Question: I'm completely new to matplotlib, and I wanted to create a simple histogram of a fly's various positions within a test chamber. I seem to have done this, but for some reason the center of the histogram has condensed orange bars. I'm not sure why this is happening. (Btw I know I'm using lists instead of np arrays, but changing this doesn't remedy the error). Sorry if this is really simple, but I can't seem to find anything online adressing it.
'''
import matplotlib.pyplot as plt
import _pickle as pickle
import numpy as np
def loadFile(pname):
with open(pname, 'r+b') as file:
pos = pickle.load(file)
return pos
#specifies which fly out of the many tracked
fly = 2
pos = loadFile('/Users/JKTechnical/Codes/FlyWork/posTester.vD')
#transpose the list into x and y values
t_pos = list(zip(*pos[fly]))
x = t_pos[0]
y = t_pos[1]
fig, axs = plt.subplots(1,1)
axs.hist(x, bins=20)
axs.hist(y, bins=20)
plt.show()
'''
Here's what I get:

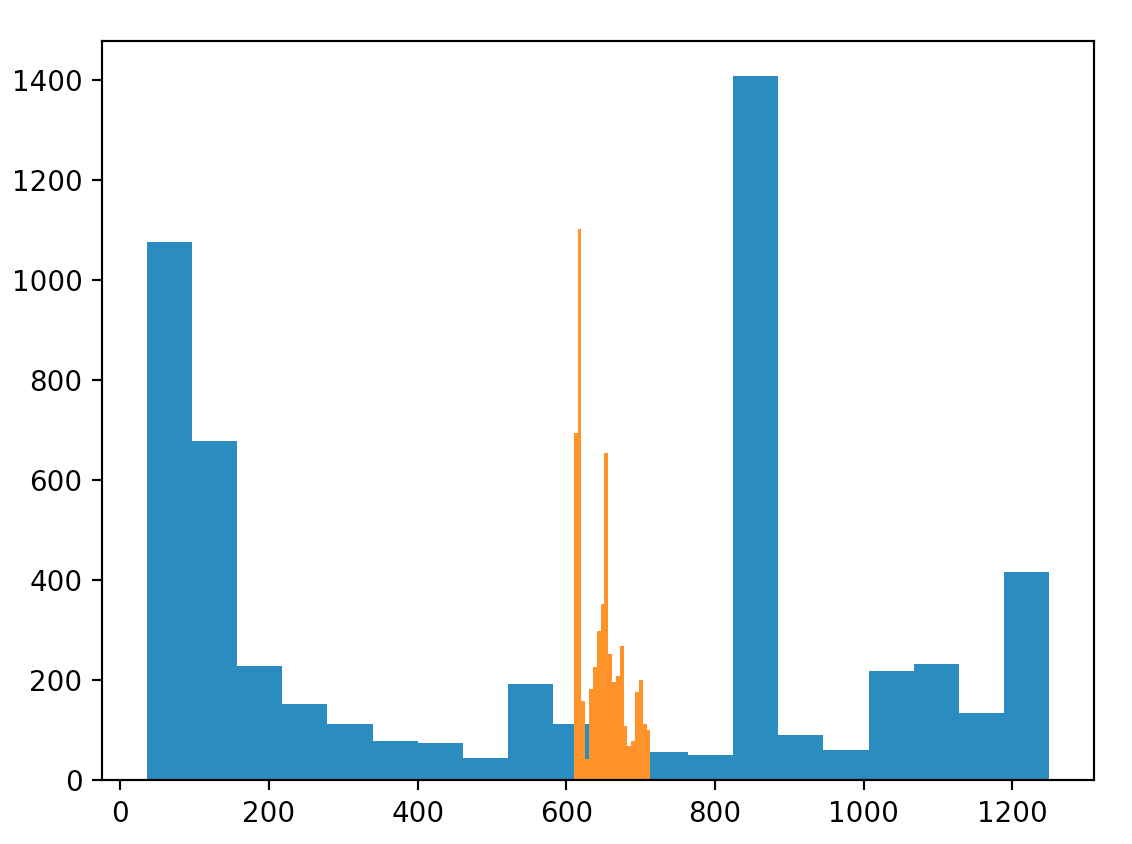
Answer: The code you are writing will create an overlapping histogram. The histogram for list y would overlap the histogram with the list 'x'. The orange bars would be one of your histograms, probably the second one, which in this case is your list y.
Try changing your bin size for one of the histograms and you can identify which one represents the orange bars.
Just a note, posting sample data always helps in understanding and answering your question better.